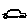
Label: car